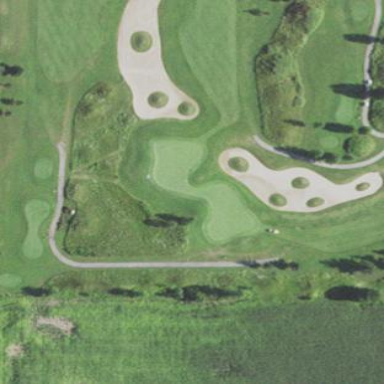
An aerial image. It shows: Golf green.